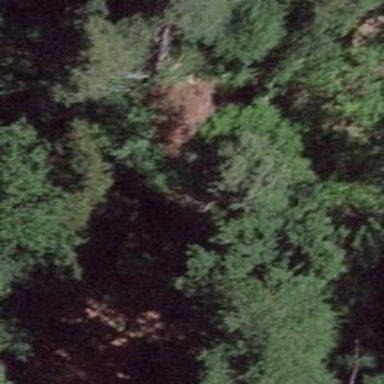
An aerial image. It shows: Cliff in nature.